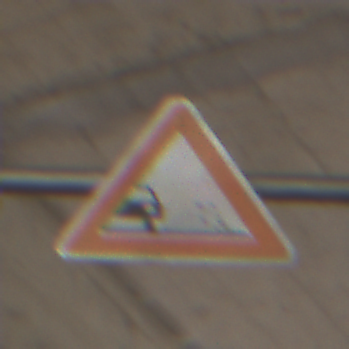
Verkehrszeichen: SplittSchotter
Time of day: Midday
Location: Roofed (Tunnel)
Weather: NotSpecified
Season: NotSpecified
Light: Natural